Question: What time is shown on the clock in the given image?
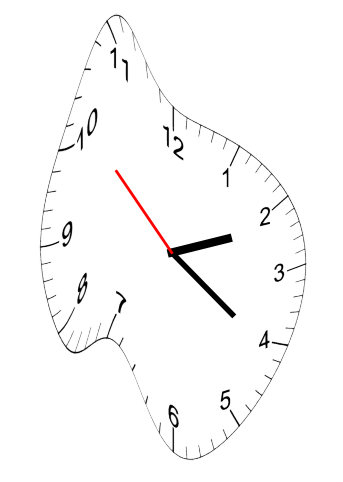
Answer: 02:20:52